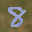
Label: 8